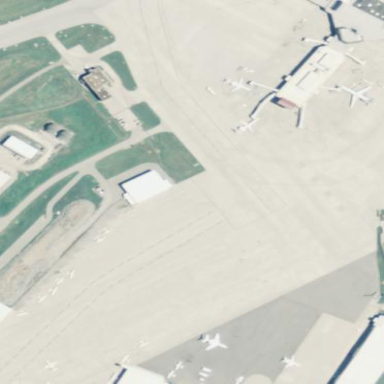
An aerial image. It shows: Apron at the airport.